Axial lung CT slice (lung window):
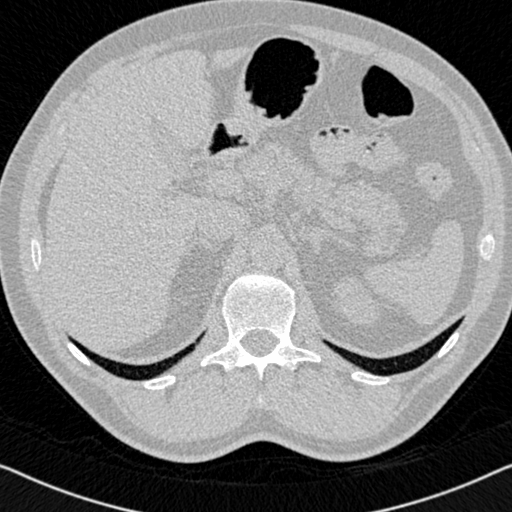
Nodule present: no